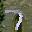
Label: 7